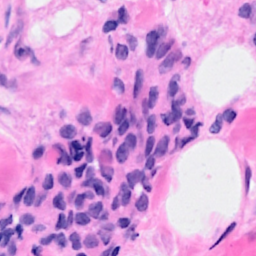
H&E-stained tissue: Breast